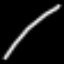
Label: line